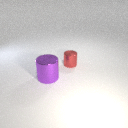
small red metal cylinder behind large purple metal cylinder